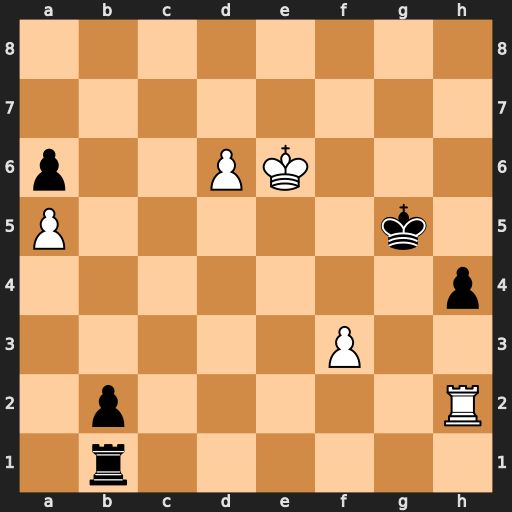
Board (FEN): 8/8/p2PK3/P5k1/7p/5P2/1p5R/1r6
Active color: w
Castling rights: -
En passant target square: -
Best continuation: Re2 h3 d7 Rd1 Rxb2